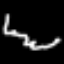
Label: squiggle